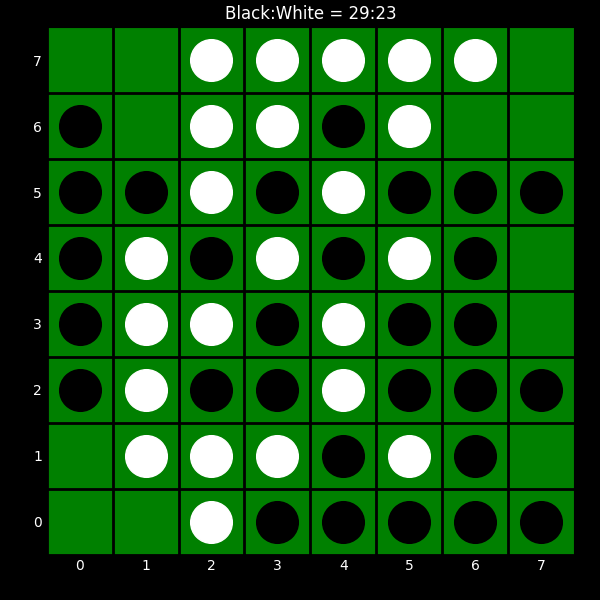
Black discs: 29
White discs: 23